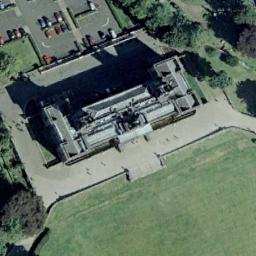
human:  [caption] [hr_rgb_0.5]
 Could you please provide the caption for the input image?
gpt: A cathedral with a black roof, Surrounded by trees and parked vehicles .

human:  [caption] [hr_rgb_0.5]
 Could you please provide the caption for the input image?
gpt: The church is between a parking lot and grass .

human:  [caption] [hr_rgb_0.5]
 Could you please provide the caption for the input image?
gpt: The church with a gray roof and a parking lot is in front of the church .

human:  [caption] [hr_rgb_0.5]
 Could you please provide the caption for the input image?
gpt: This is a church, In front of which there is a meadow .

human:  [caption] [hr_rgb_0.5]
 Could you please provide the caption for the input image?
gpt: There are many cars in the vacant lot next to the church .